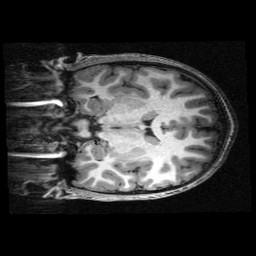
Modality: T1w
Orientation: coronal
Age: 11
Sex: male
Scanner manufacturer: siemens
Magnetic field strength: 3 T
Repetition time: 2.3 s
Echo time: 0.00336 s